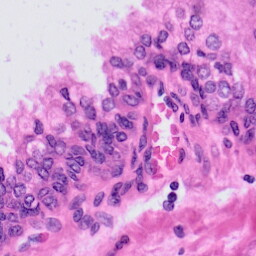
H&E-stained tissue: Prostate